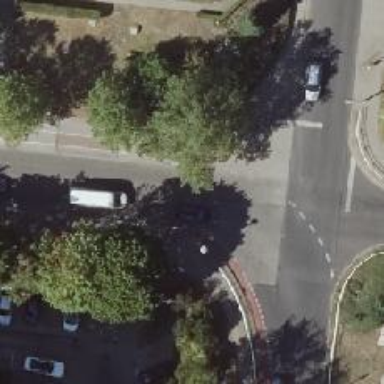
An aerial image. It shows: Unmarked road crossing.